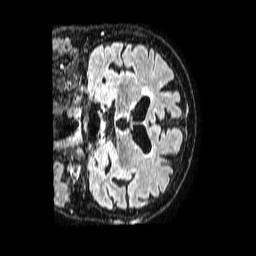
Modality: FLAIR
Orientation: coronal
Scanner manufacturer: philips
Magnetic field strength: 1.5 T
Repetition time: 4.8 s
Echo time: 0.3 s